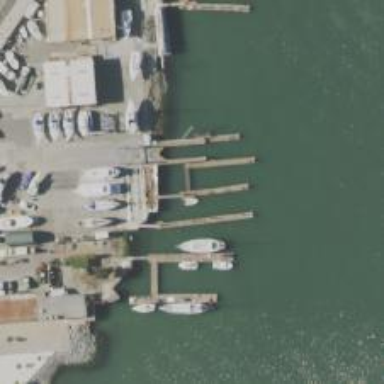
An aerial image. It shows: Man-made pier.